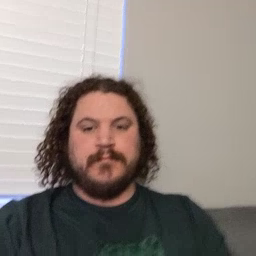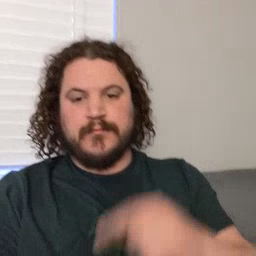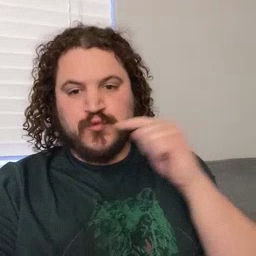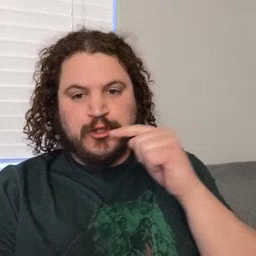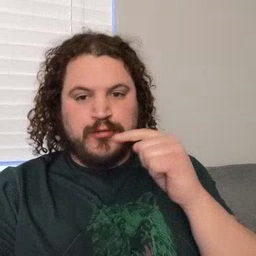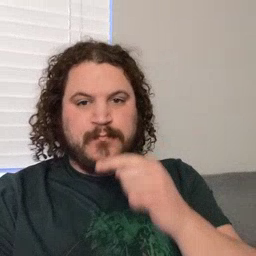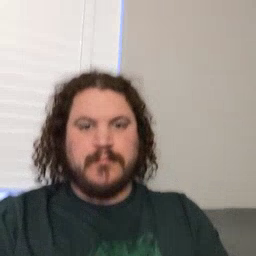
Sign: toothbrush